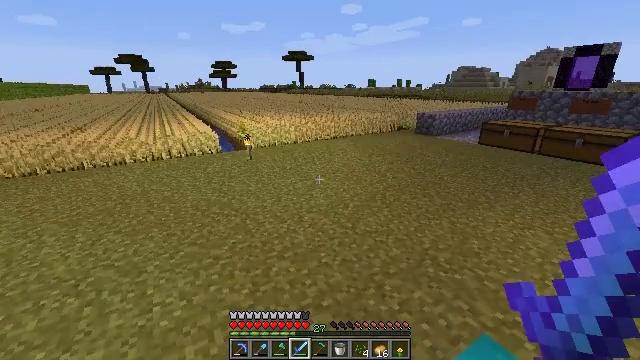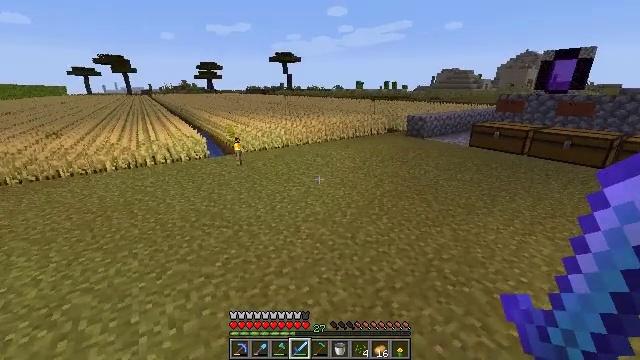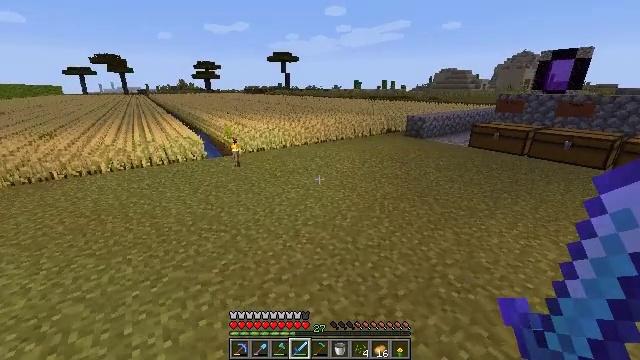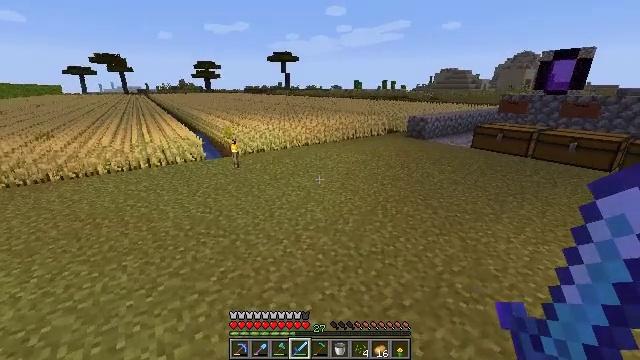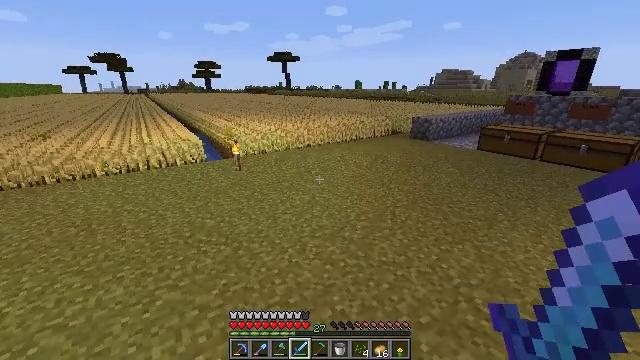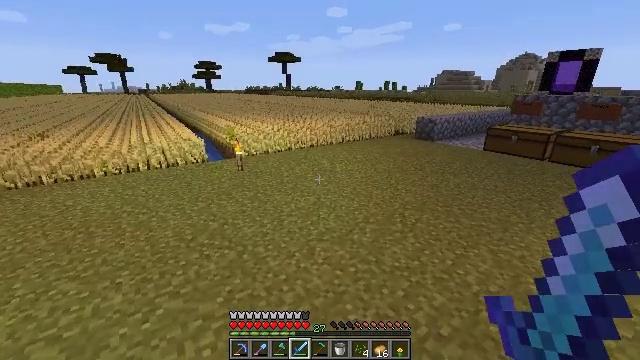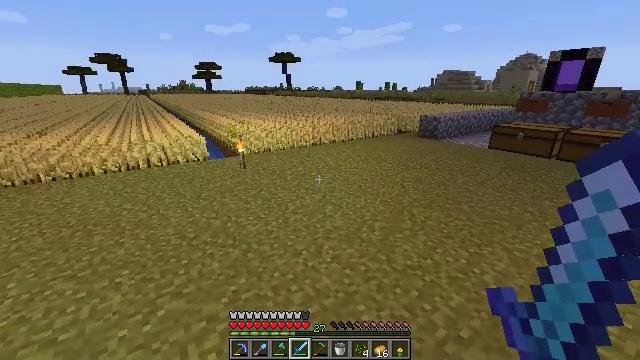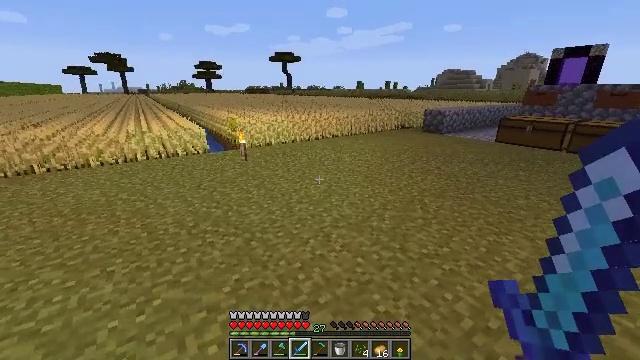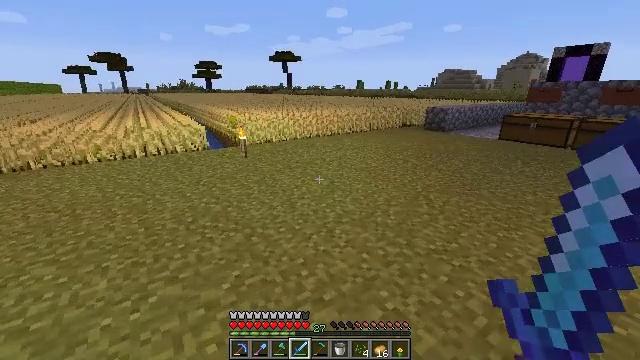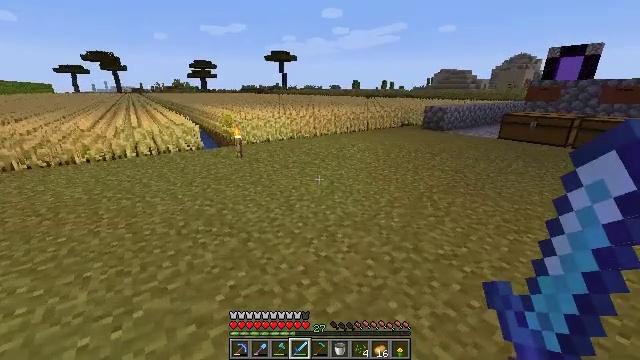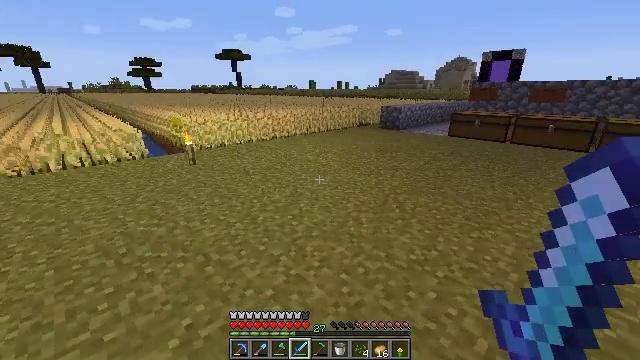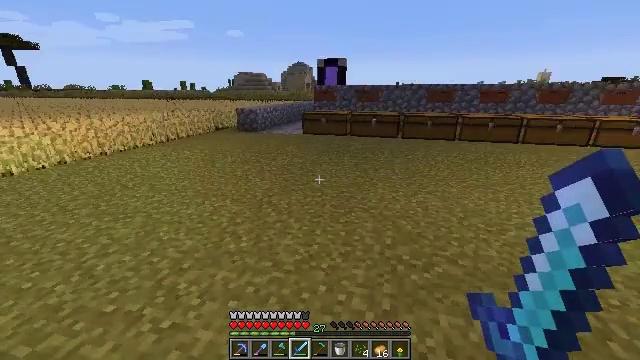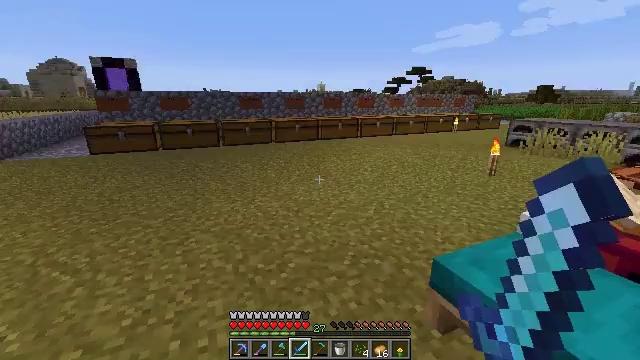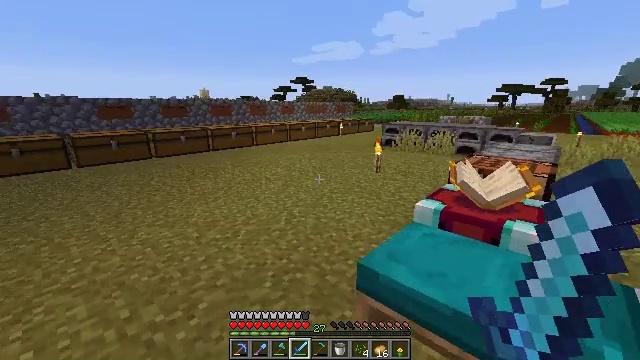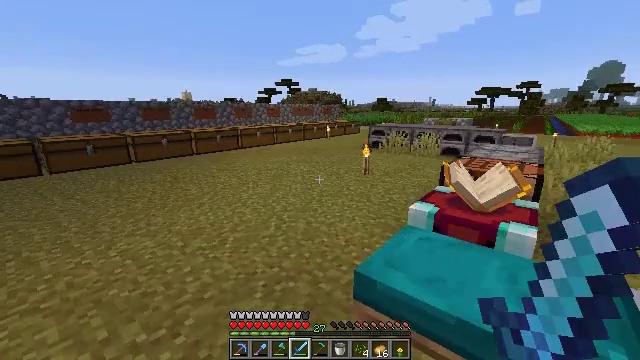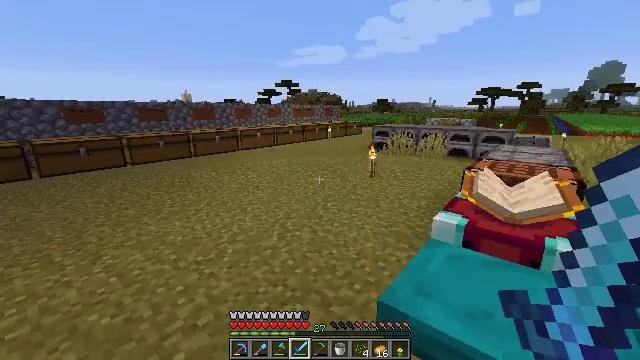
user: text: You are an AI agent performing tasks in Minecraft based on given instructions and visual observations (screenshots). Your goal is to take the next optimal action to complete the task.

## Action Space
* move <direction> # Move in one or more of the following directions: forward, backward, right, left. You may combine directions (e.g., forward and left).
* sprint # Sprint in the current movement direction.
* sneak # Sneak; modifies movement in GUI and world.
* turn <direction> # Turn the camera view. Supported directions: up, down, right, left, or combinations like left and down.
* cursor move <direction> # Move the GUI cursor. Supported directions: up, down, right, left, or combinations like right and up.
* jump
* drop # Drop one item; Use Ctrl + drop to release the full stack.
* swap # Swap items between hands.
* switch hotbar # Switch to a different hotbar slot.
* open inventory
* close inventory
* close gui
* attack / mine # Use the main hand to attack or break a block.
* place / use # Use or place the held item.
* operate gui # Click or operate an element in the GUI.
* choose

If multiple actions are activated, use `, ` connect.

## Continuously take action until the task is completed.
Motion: motion action
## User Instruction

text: Mine a melon block.
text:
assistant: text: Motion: move forward, turn right
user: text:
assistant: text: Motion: move forward
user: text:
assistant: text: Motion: move forward and move left
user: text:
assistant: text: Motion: move forward and move left
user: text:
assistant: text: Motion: move forward and move left
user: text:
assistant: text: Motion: move forward
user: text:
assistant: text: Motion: move forward
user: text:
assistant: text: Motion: move forward
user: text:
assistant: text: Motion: move forward
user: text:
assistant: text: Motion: move forward, turn right
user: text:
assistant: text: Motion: move forward, turn right
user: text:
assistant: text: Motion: move forward, turn right and up
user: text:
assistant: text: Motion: move forward, turn right and up
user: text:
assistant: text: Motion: move forward, turn right
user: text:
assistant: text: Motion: move forward
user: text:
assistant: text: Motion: move forward
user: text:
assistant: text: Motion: move forward
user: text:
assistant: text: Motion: move forward, sprint
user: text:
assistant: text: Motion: move forward, sprint
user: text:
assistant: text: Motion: move forward, sprint
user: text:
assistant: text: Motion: move forward, sprint
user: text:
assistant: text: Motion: move forward, sprint
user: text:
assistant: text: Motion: move forward, sprint
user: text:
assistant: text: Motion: move forward, sprint
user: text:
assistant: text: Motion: move forward, sprint
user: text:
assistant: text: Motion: move forward, sprint
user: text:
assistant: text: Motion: move forward, sprint
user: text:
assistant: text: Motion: move forward, sprint
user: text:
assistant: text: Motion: move forward, sprint
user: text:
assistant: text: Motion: move forward, sprint